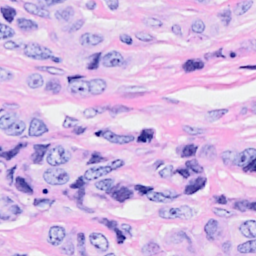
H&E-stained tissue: Breast